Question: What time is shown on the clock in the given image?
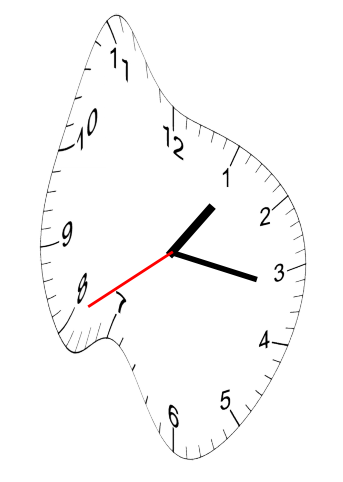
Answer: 01:16:40